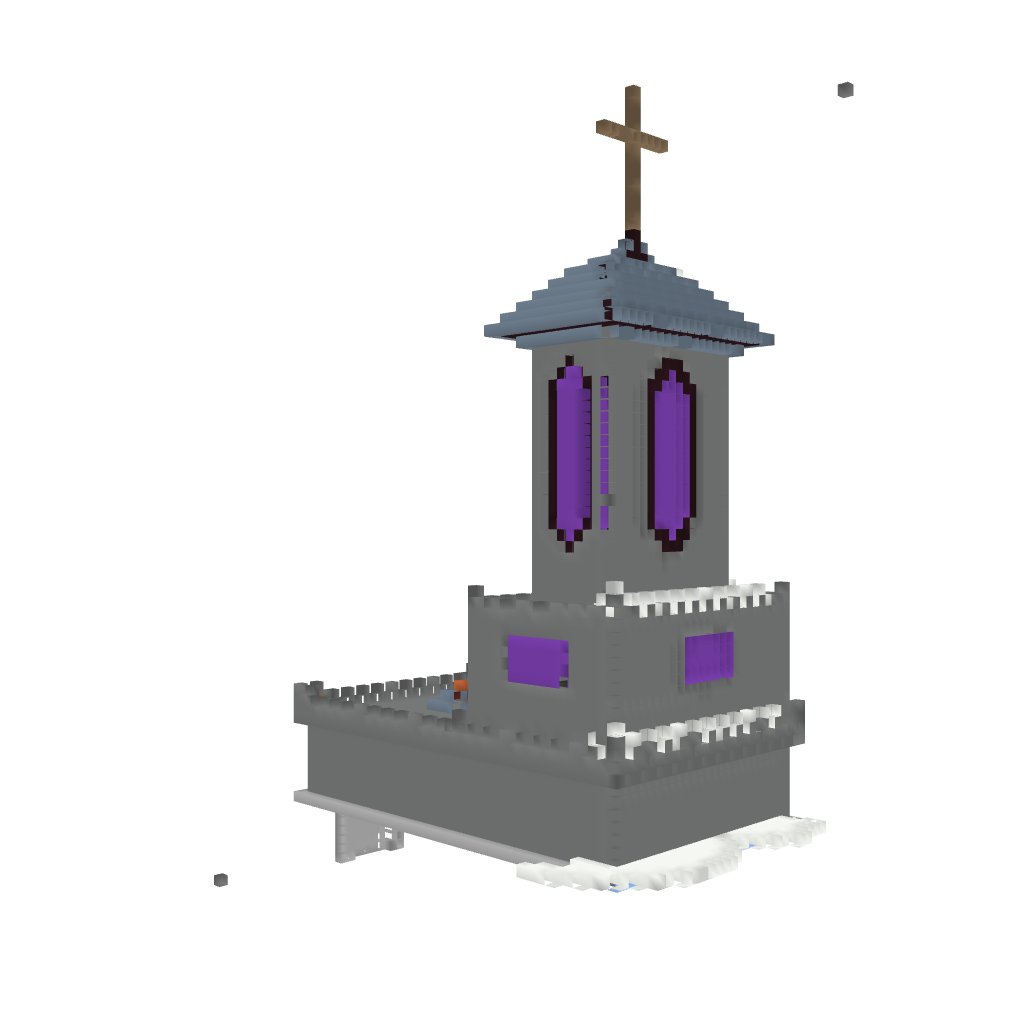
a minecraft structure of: Divine Church in the Sky